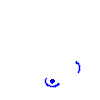
Particle: electron